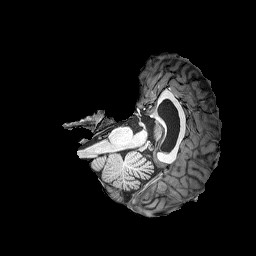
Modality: T1w
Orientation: axial
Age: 19
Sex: female
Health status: healthy